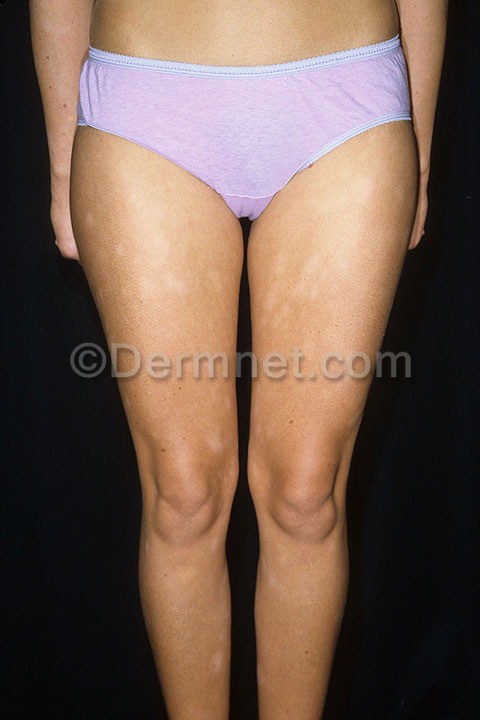
Disease: Atopic Dermatitis Photos